RGB frame:
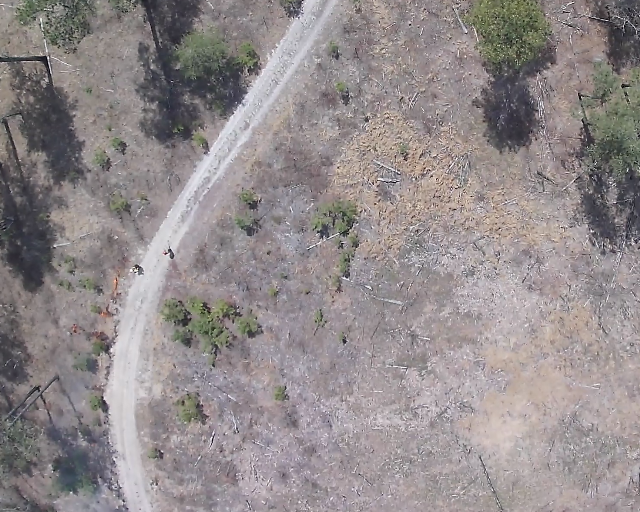
Thermal frame:
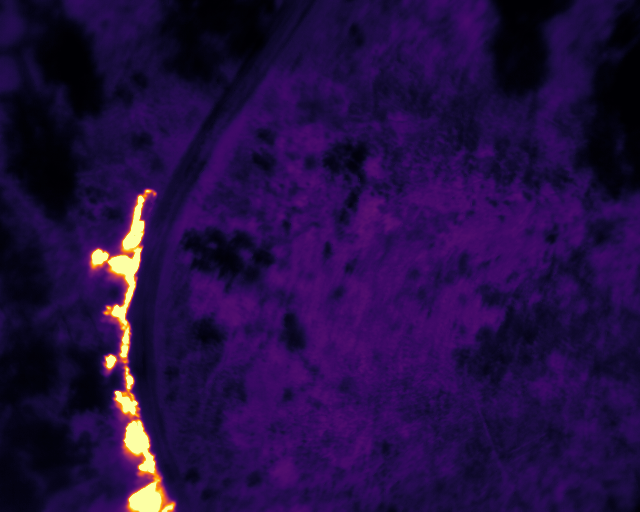
Captured: 2026-02-26 02:32:25
Pixels at or above 80 °C: 6237 (fraction of frame: 0.01903)